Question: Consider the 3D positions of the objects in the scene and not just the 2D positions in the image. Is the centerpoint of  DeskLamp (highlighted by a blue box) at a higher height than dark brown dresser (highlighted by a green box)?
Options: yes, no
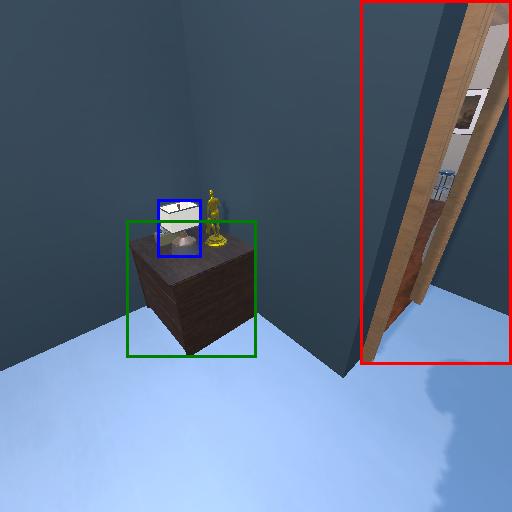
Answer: yes